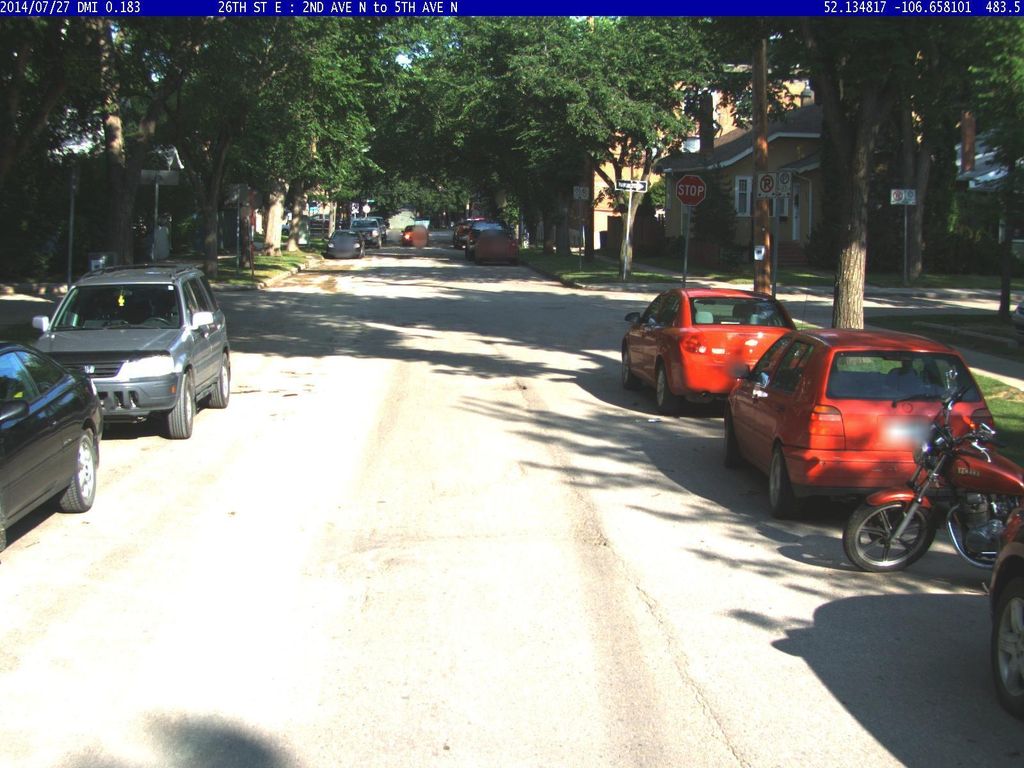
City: saskatoon